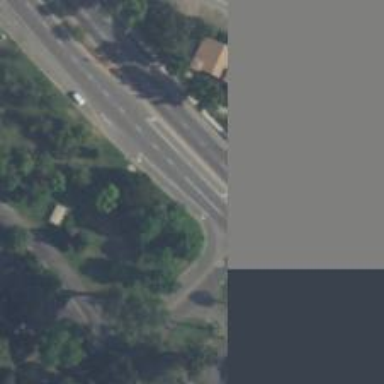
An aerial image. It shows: Primary road with asphalt surface.